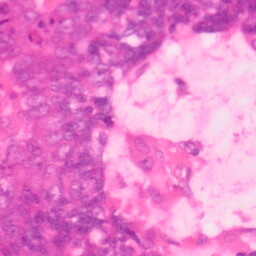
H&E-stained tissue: Colon